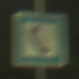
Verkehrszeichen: Fernsprecher
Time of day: Night
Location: Outdoor (Urban)
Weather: PartlyCloudy
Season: NotSpecified
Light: Artificial